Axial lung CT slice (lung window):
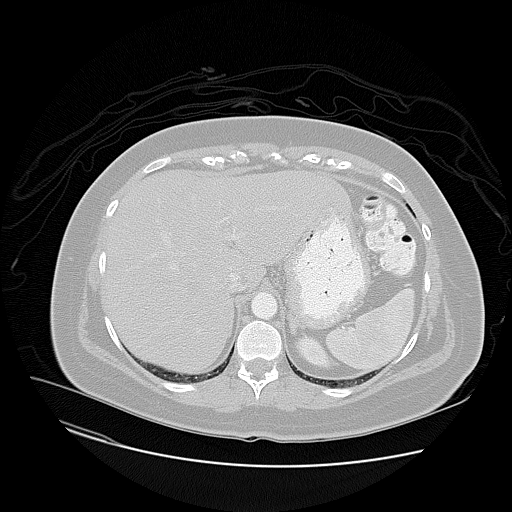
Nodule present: no